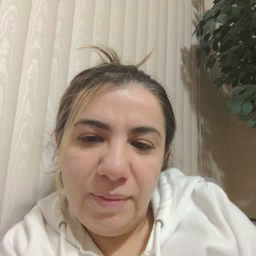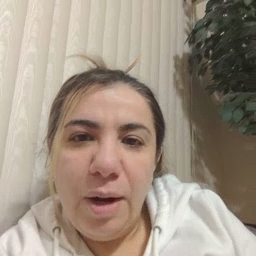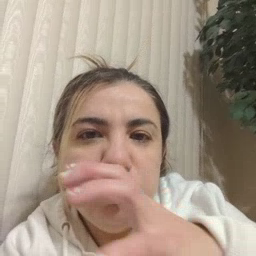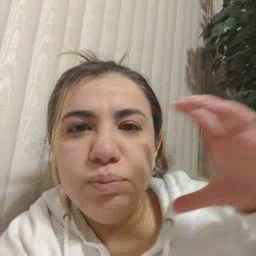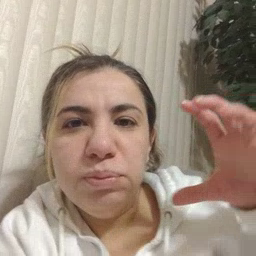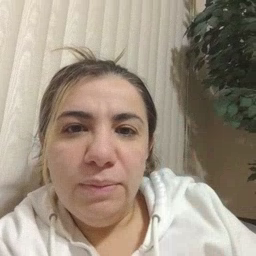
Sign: balloon